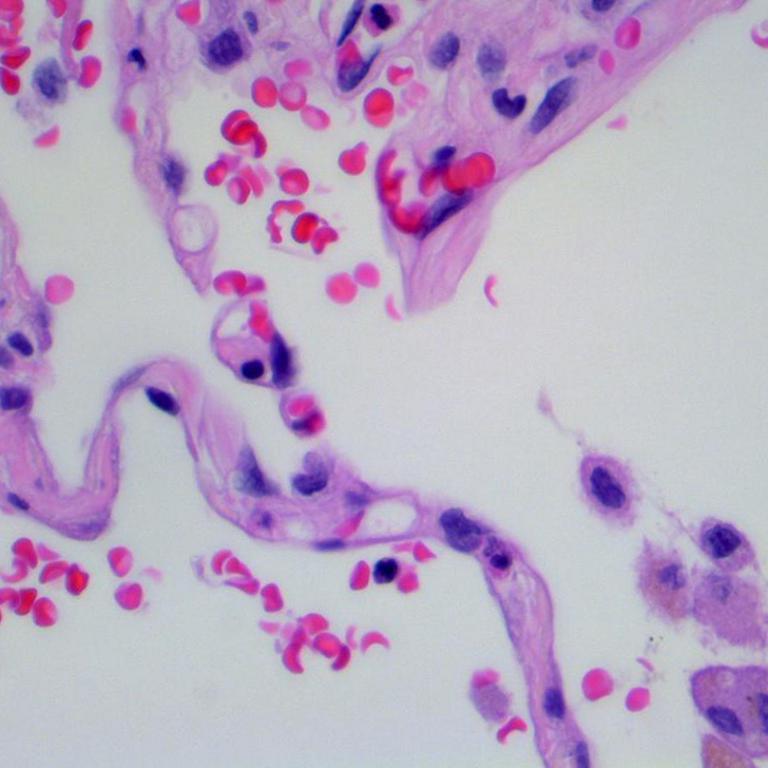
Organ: lung
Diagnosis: benign